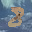
Label: 8